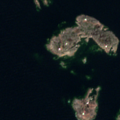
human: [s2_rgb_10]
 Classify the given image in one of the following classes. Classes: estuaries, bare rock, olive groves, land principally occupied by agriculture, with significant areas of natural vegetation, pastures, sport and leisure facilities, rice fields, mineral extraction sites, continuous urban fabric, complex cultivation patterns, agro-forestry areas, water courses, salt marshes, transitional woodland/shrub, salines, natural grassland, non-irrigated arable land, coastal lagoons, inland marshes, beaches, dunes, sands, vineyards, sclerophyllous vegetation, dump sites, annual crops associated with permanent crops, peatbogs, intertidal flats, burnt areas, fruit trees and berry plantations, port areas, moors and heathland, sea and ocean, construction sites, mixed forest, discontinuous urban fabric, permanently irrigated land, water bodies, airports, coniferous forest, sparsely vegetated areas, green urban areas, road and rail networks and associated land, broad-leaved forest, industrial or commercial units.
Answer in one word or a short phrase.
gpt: sea and ocean